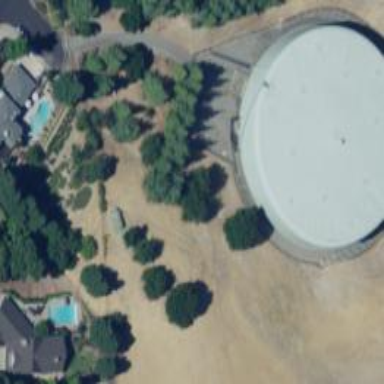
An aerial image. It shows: Building with water storage tank. The tank is used for storing water.